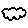
Label: cloud